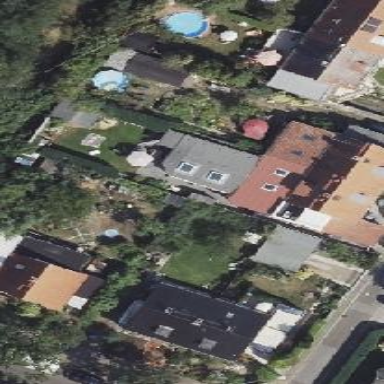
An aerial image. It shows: Semidetached house with gabled roof.